Field crop: maize
Growth stage: 2
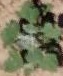
Species: chenopodium